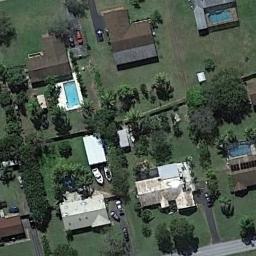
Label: medium_residential